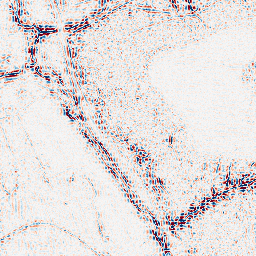
Category: wavelet
Decomposition family: wavelet_dwt
Decomposition parameters: wavelet: db8
level: 2
Upsampling method: quadratic
Upsampling parameters: scale: 8
Upsampling scale: 8